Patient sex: F
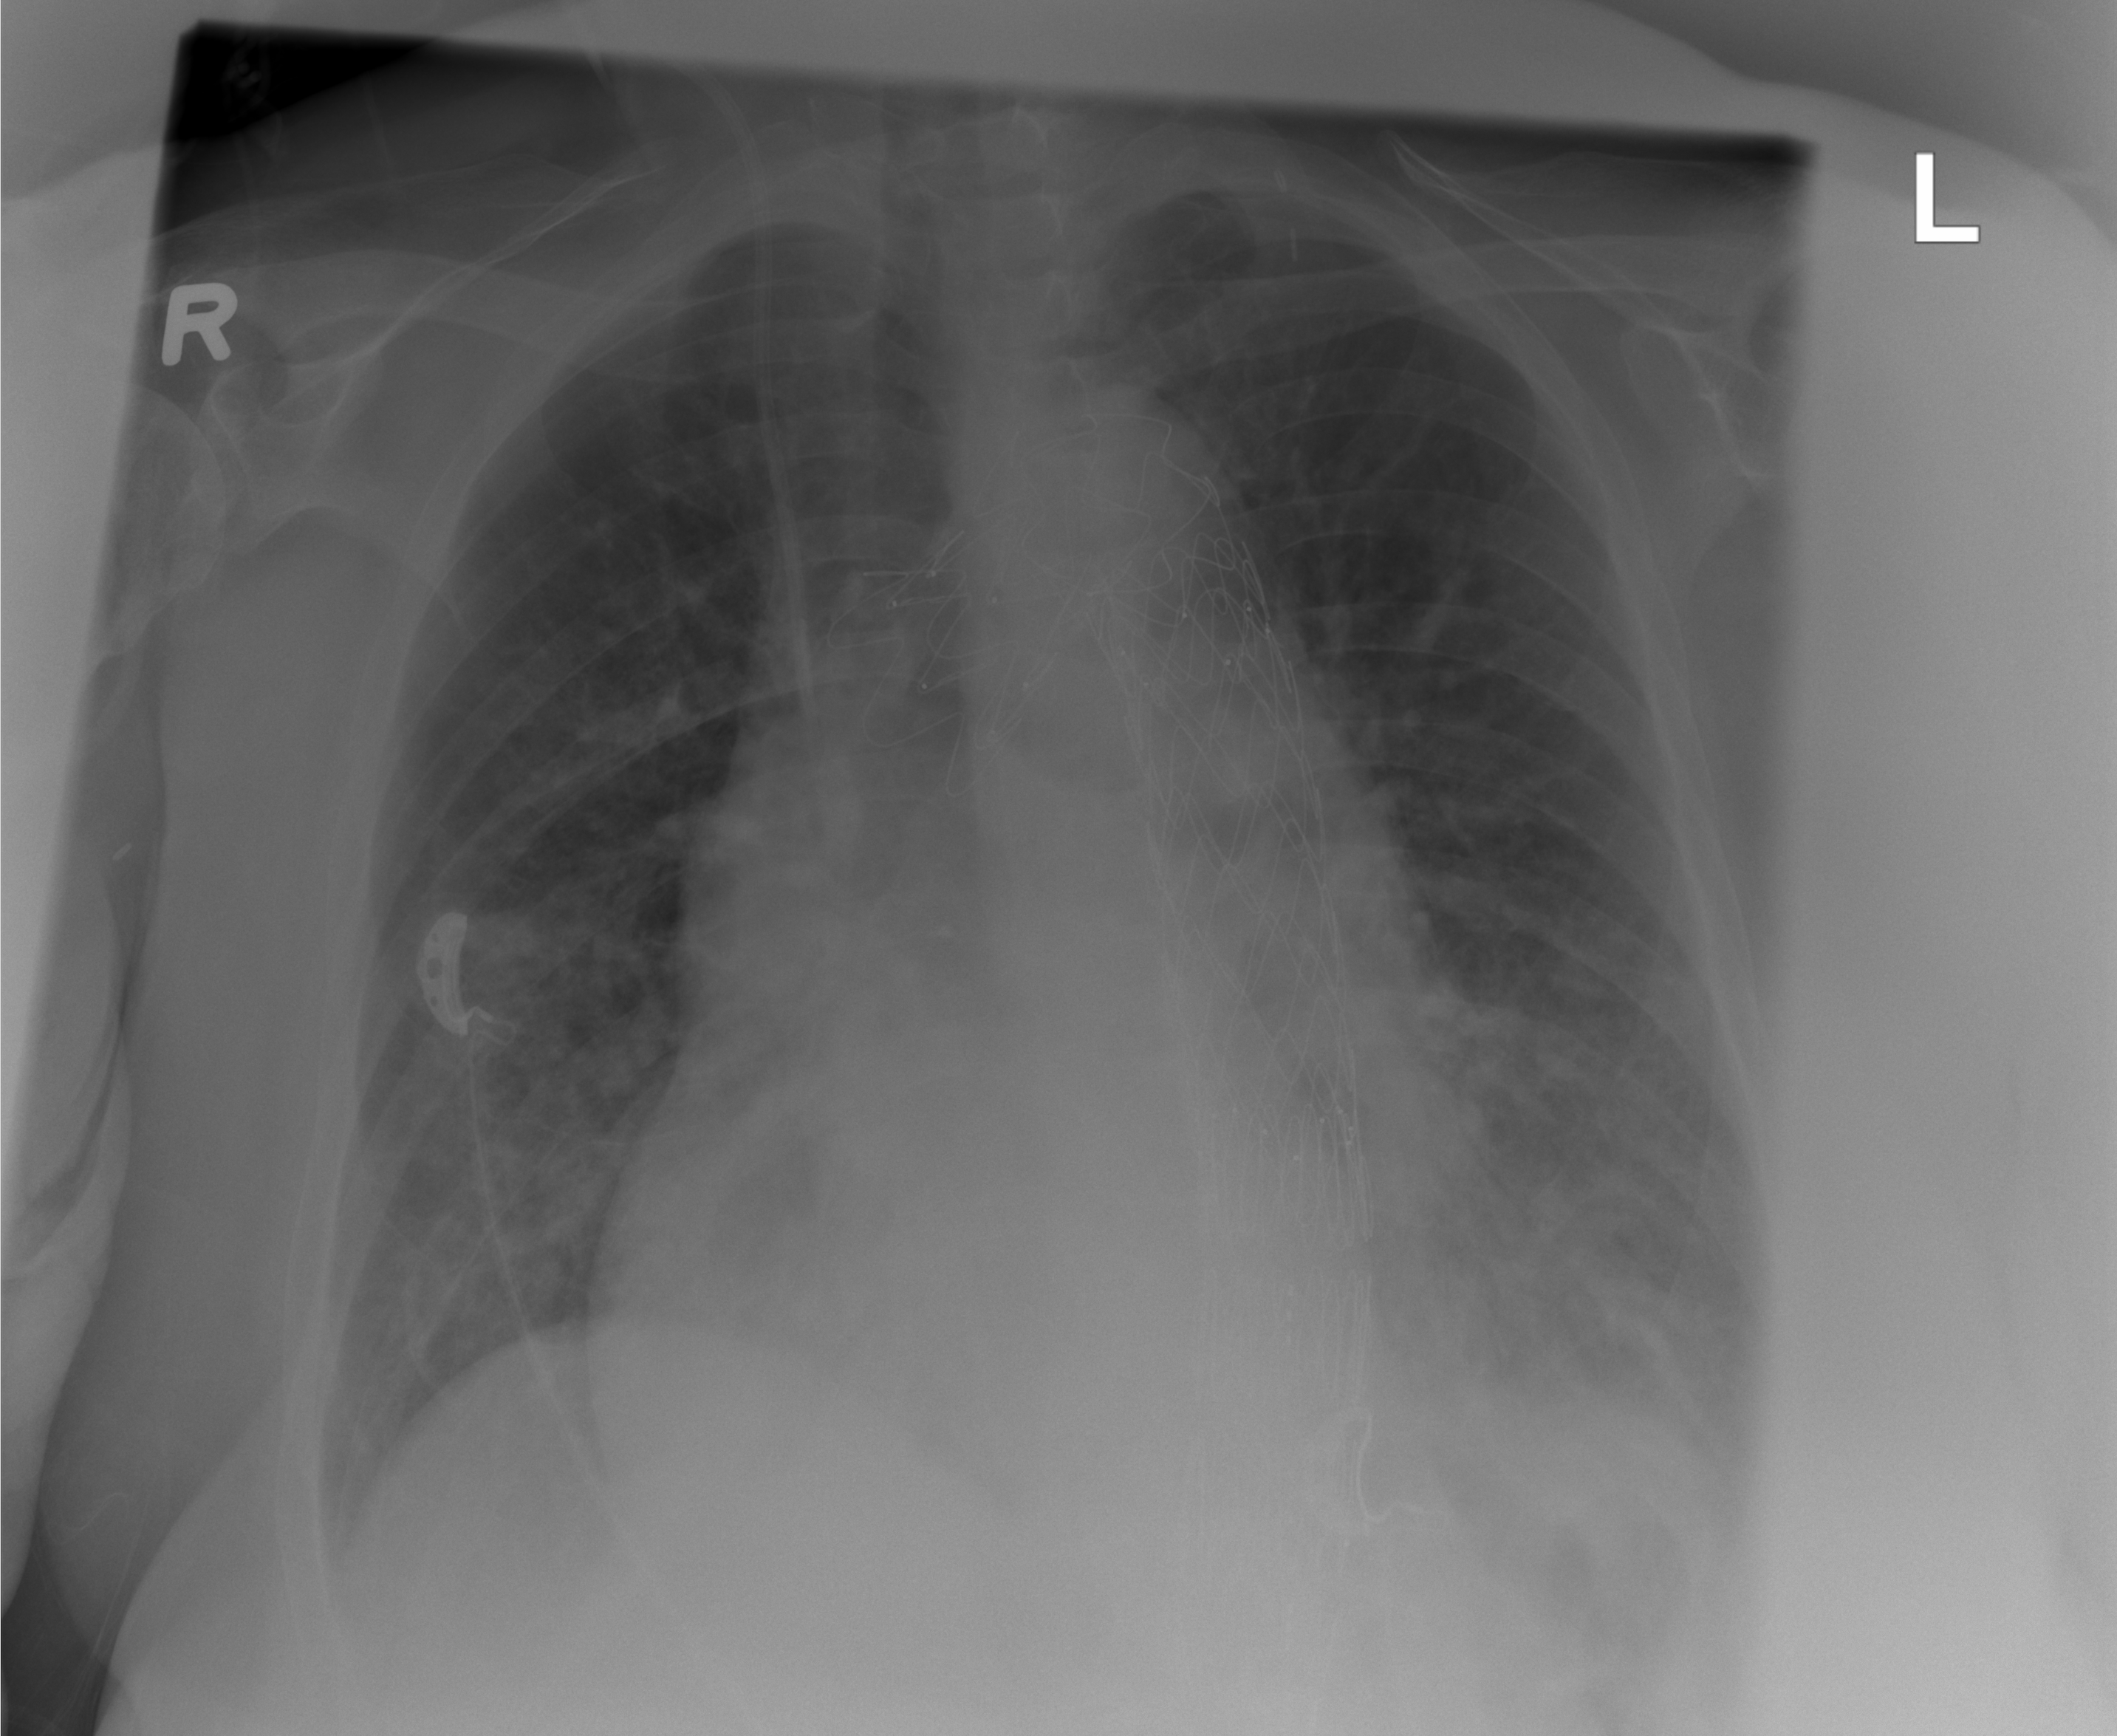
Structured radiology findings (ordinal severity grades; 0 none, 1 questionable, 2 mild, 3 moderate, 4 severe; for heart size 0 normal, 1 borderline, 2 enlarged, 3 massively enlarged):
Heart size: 2
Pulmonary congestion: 2
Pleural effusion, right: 0
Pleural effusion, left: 2
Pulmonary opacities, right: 2
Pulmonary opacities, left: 2
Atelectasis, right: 2
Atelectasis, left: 2